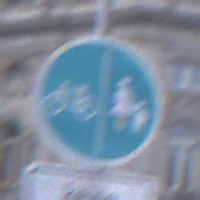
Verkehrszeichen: GetrennterRadUndGehwegRadwegLinks
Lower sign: HinweisDurchVerbaleAngabe4
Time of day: SunriseSunset
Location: Outdoor (Urban)
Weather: PartlyCloudy
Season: NotSpecified
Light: Natural